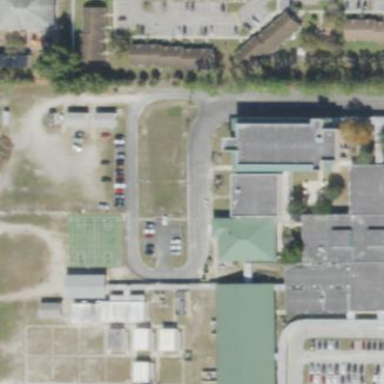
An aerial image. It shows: School.